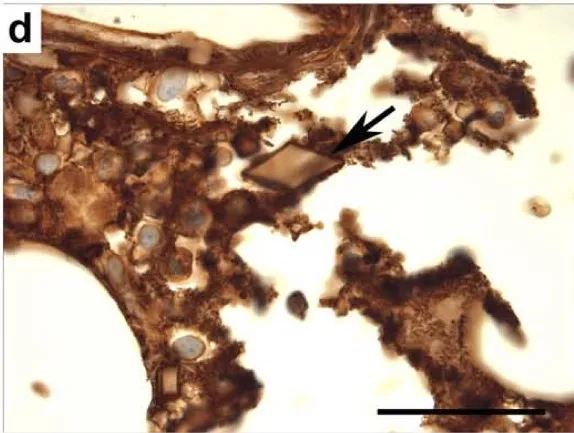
Plasma cell myeloma with intracytoplasmic and extracellular rhomboid crystalline inclusions. (d) Immunohistochemistry for lambda-chain highlights monotypic plasma cells with positive stain of the extracellular crystals (arrow).50 mum.
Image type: pathology (immunostaining)